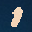
Label: 1